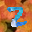
Label: 2